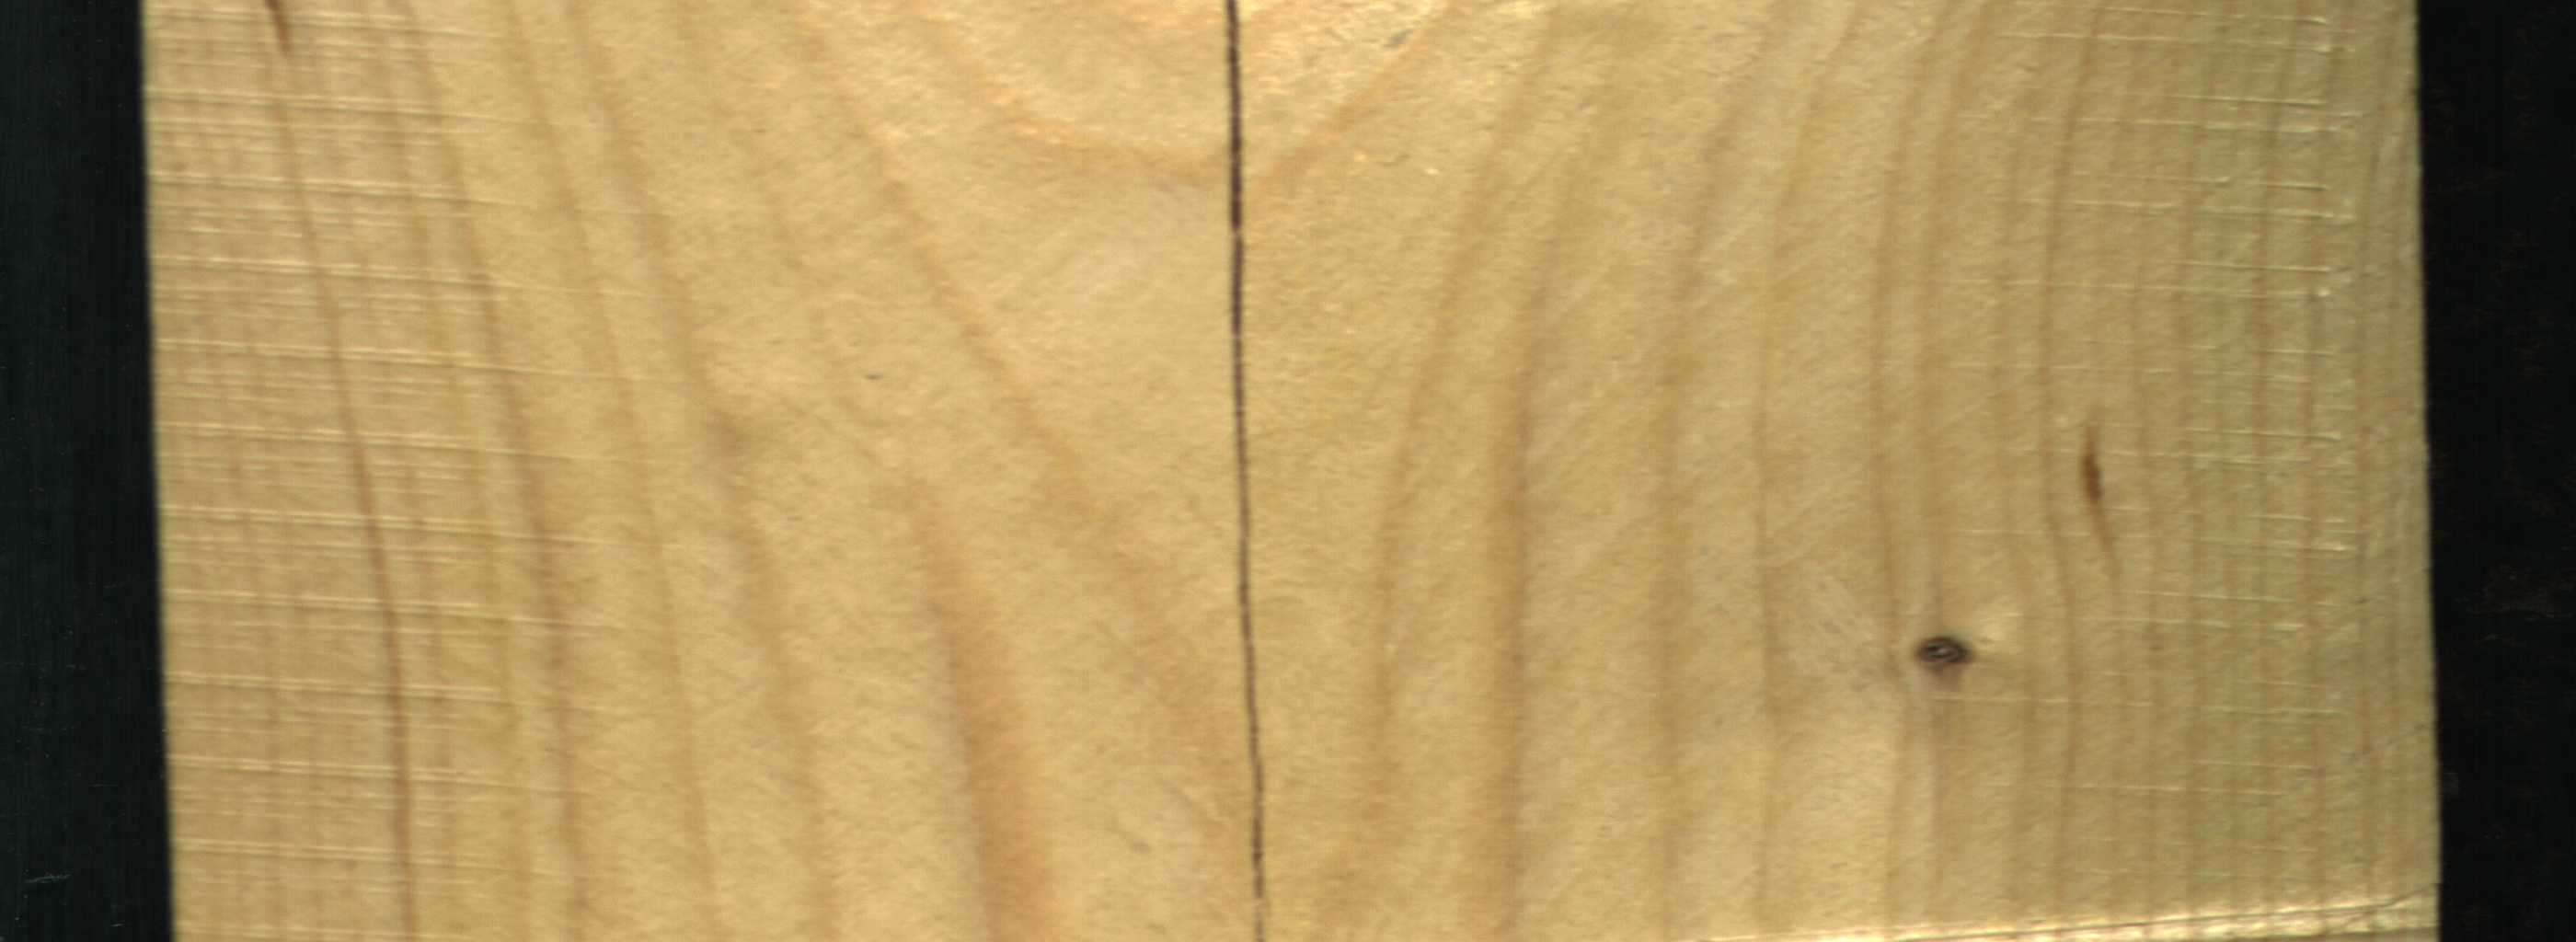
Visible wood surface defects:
resin
Crack
Dead_Knot